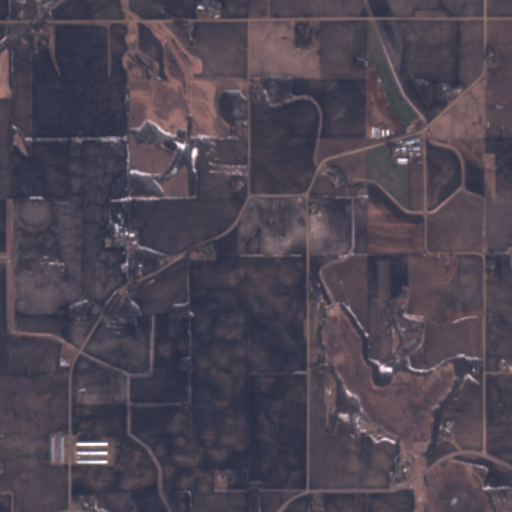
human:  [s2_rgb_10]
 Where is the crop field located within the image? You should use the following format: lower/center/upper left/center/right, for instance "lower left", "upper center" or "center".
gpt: The crop field is located in the center right of the image.
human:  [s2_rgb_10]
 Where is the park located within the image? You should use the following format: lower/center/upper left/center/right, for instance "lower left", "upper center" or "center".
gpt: The park is located in the upper right of the image.
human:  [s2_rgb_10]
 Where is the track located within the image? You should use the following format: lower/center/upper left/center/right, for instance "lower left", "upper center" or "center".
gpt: There is no track in the image.